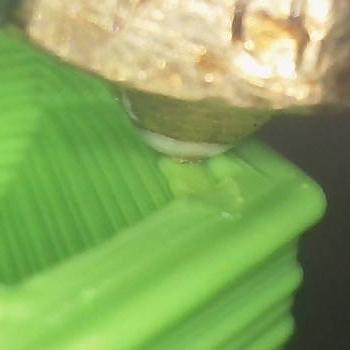
Flow rate: 283%